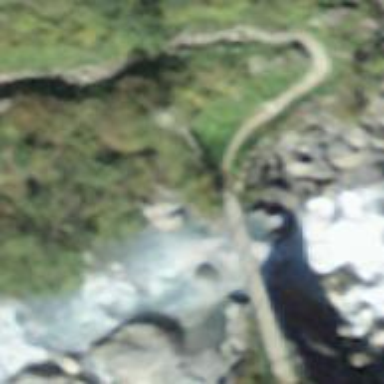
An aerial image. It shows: Concrete path on bridge.